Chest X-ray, AP view. Patient: 44 years old, sex M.
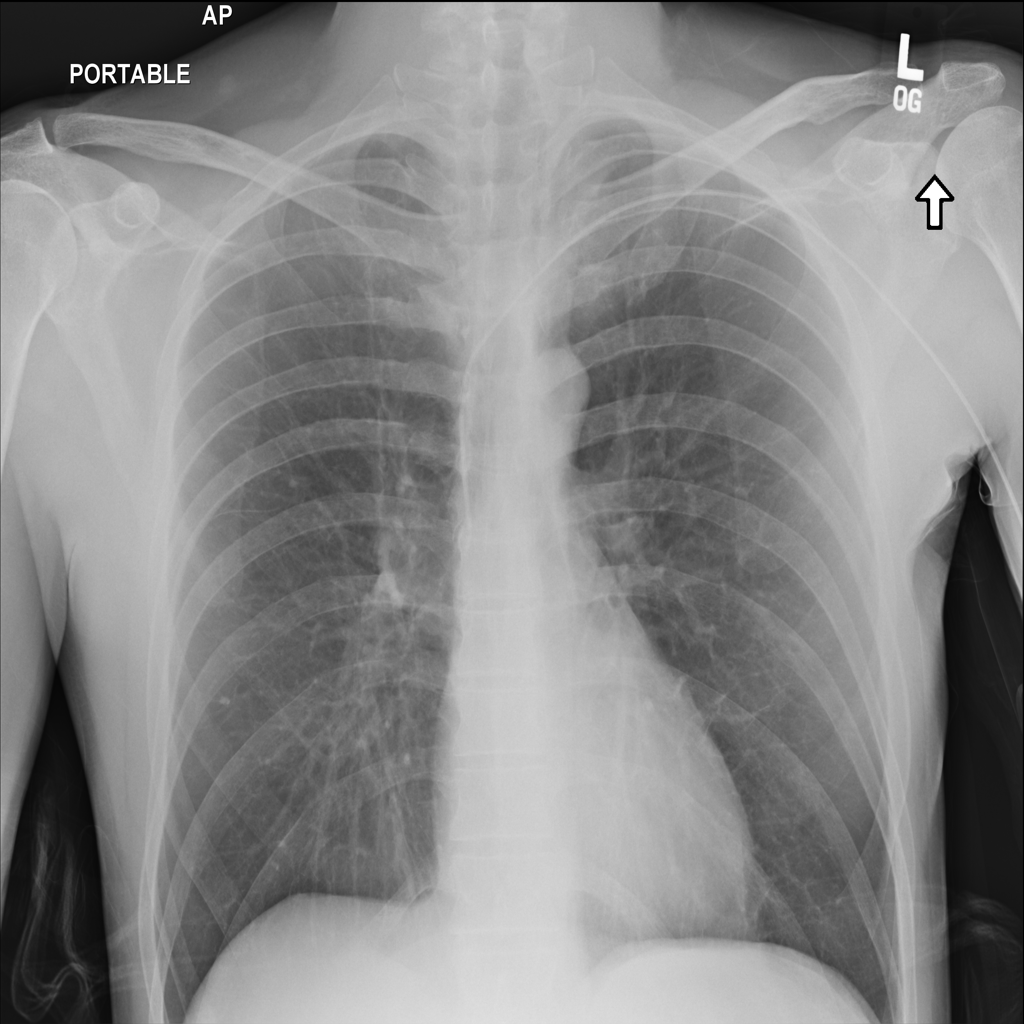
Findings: No Finding